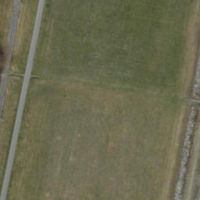
EUNIS habitat code: 25
Species observed at this site:
Melilotus albus